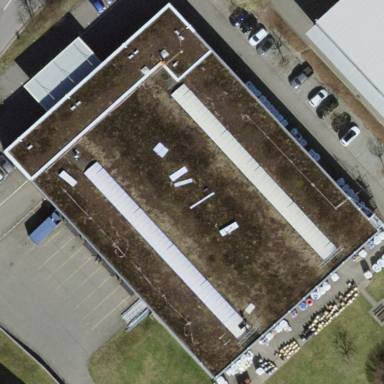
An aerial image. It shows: Industrial building.